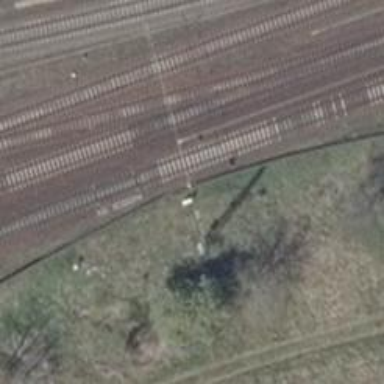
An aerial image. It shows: Railway signal.